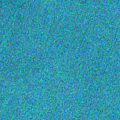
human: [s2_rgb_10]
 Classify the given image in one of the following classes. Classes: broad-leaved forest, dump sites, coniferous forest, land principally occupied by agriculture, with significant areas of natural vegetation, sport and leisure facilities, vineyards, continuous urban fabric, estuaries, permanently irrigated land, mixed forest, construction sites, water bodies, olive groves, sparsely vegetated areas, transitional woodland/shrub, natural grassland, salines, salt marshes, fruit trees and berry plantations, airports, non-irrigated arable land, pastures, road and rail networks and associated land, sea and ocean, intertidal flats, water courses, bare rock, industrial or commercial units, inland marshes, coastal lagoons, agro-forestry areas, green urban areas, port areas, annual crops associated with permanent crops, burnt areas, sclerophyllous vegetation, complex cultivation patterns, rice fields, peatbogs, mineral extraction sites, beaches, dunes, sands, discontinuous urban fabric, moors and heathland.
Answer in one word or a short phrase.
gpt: sea and ocean